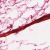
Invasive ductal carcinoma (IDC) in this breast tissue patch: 0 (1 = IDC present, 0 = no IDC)